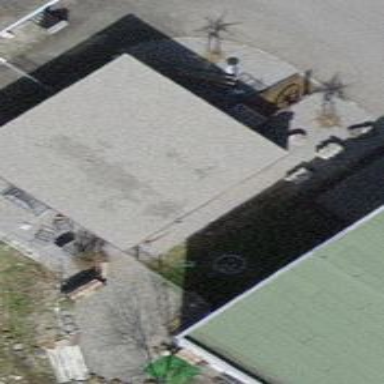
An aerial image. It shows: Cafe.